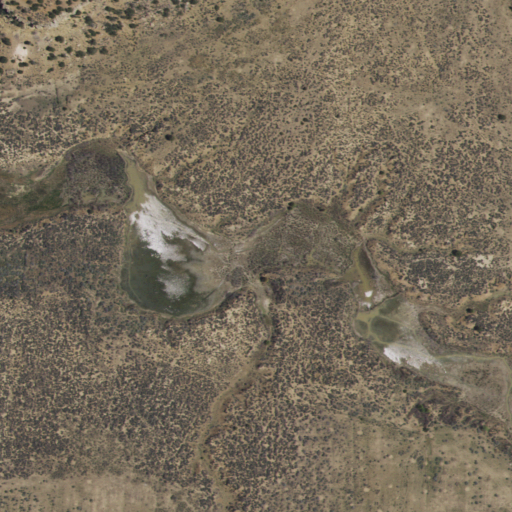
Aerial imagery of valley in New Mexico named Coal Mine Canyon containing shrub and evergreen forest